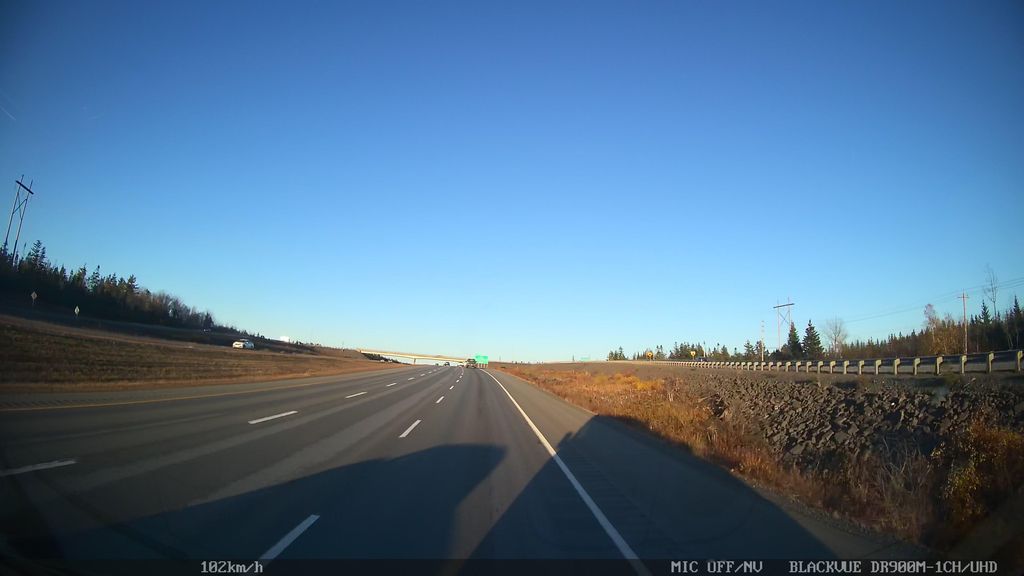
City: halifax